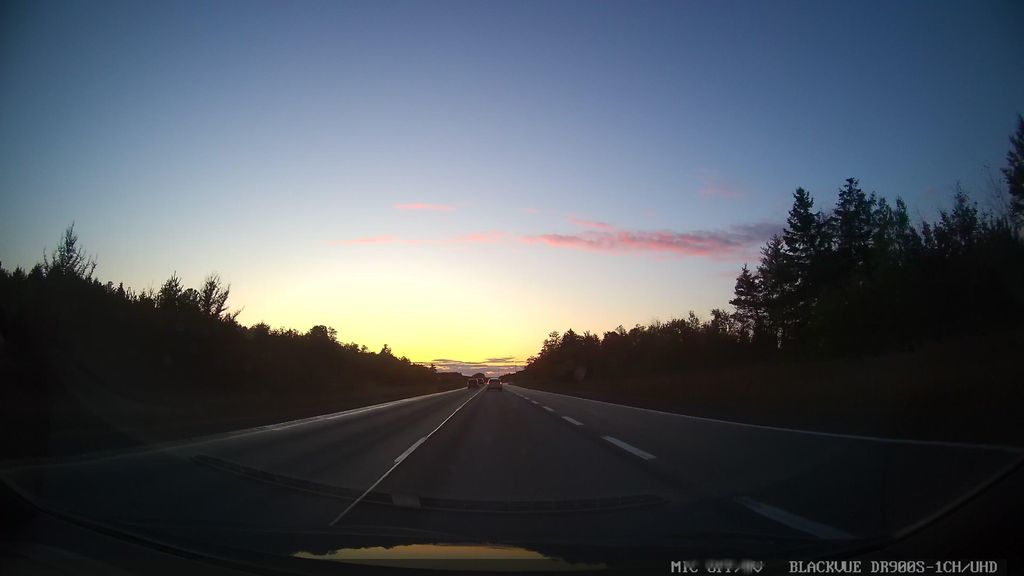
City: ottawa-gatineau